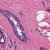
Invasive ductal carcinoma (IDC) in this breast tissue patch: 0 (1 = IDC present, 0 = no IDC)